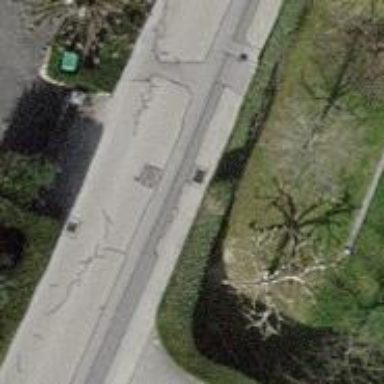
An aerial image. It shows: Asphalt road classified as tertiary.